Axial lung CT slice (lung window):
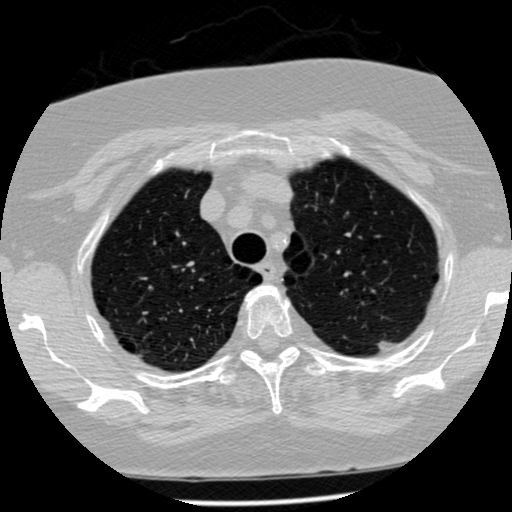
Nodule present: no